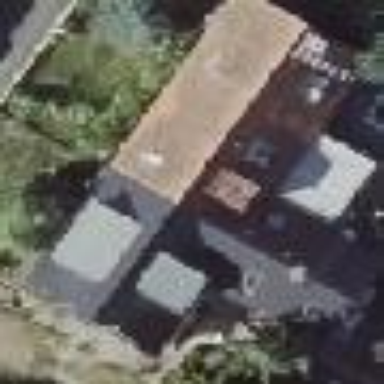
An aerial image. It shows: Semi-detached house with gabled roof.